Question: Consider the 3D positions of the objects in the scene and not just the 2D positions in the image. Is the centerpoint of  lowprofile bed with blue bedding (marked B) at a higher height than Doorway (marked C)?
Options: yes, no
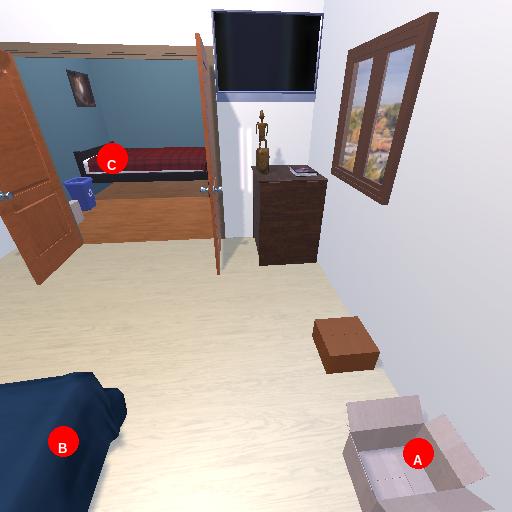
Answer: yes